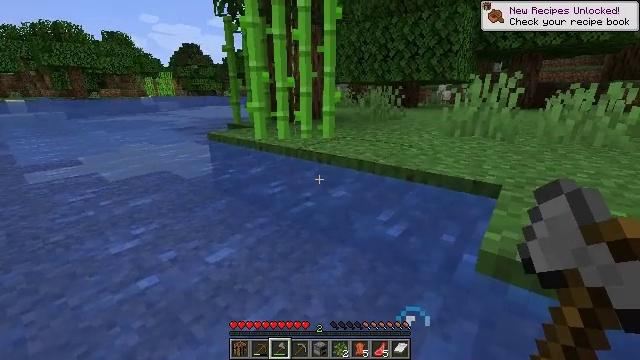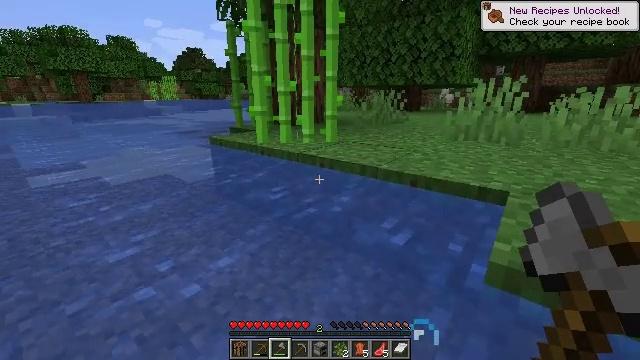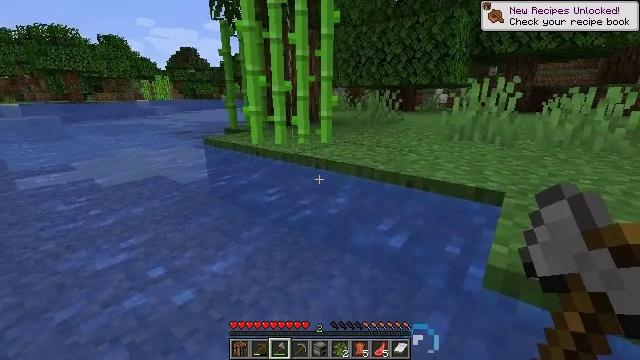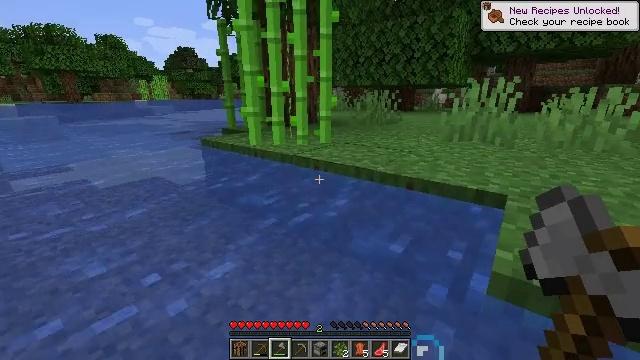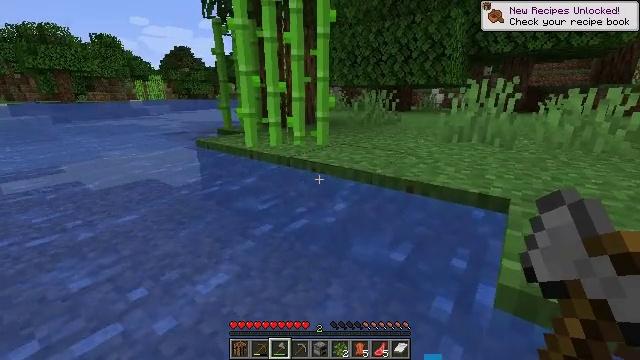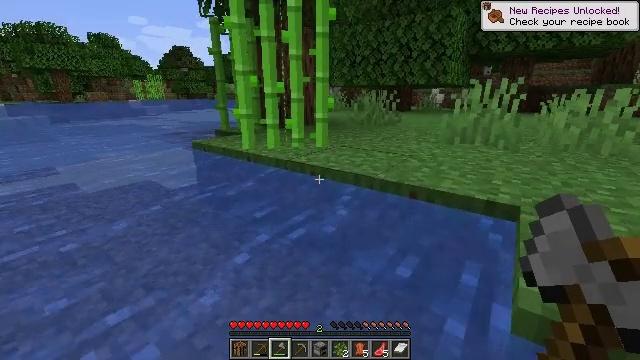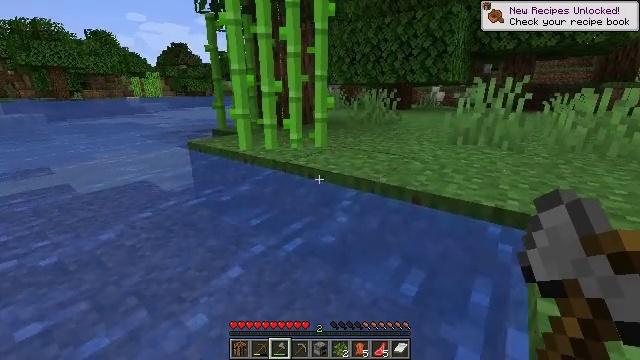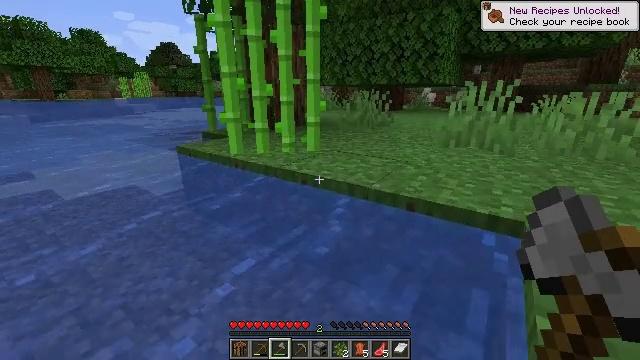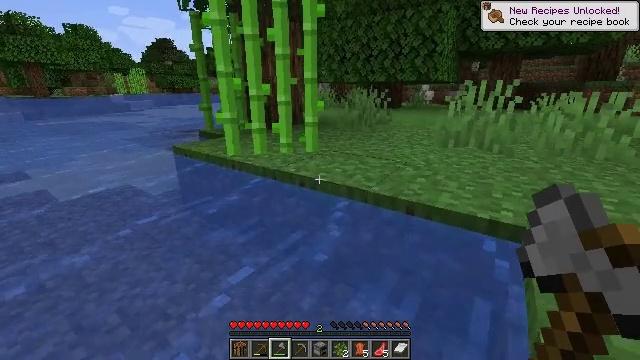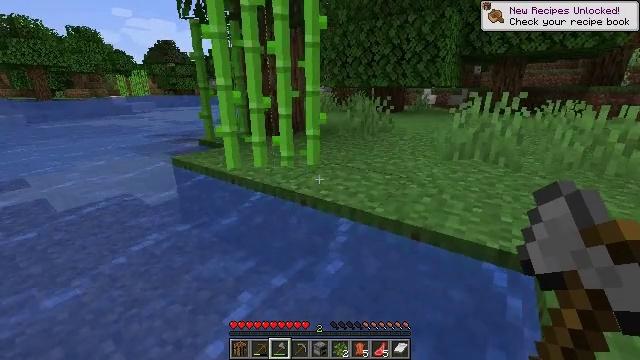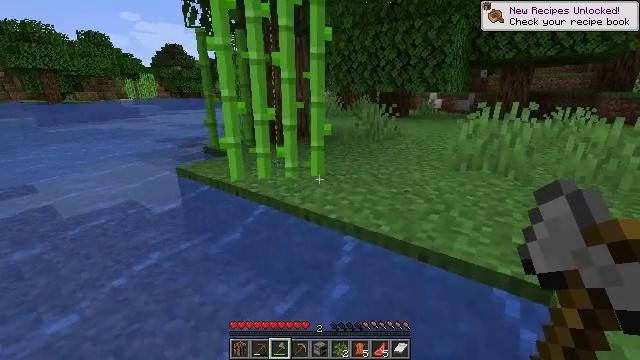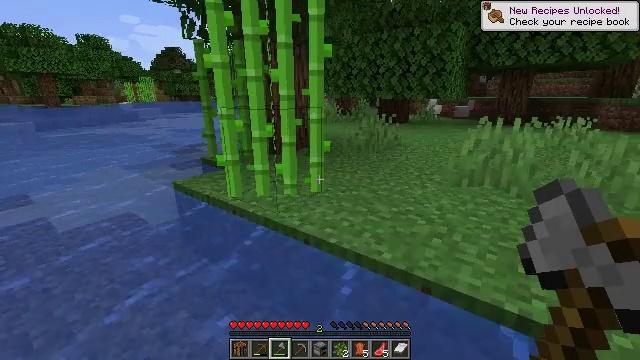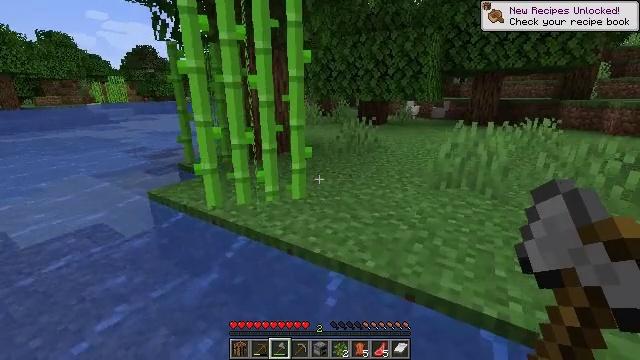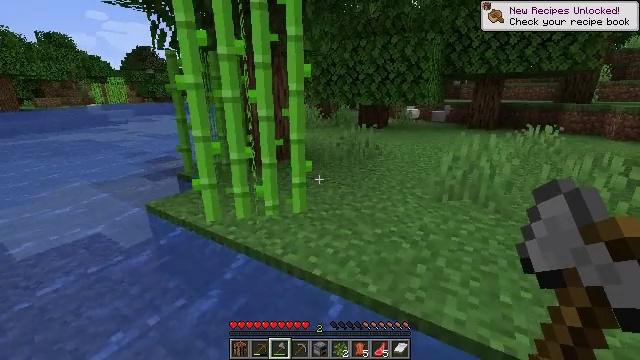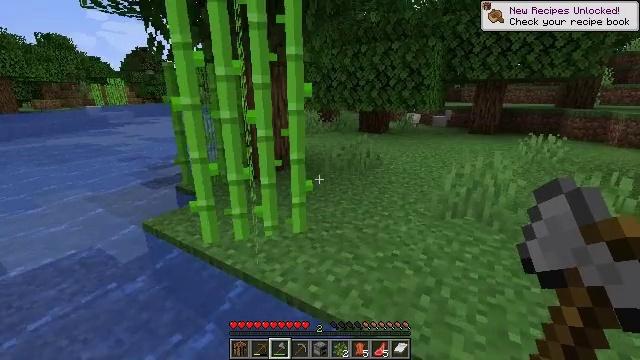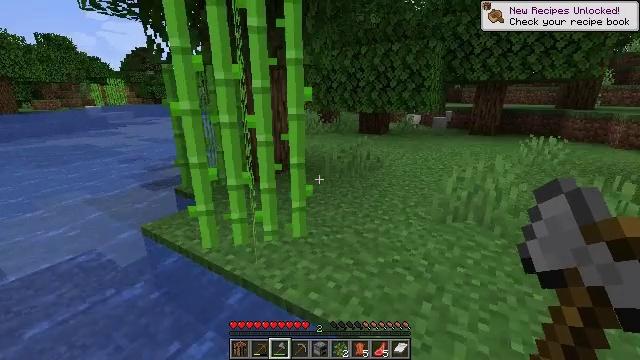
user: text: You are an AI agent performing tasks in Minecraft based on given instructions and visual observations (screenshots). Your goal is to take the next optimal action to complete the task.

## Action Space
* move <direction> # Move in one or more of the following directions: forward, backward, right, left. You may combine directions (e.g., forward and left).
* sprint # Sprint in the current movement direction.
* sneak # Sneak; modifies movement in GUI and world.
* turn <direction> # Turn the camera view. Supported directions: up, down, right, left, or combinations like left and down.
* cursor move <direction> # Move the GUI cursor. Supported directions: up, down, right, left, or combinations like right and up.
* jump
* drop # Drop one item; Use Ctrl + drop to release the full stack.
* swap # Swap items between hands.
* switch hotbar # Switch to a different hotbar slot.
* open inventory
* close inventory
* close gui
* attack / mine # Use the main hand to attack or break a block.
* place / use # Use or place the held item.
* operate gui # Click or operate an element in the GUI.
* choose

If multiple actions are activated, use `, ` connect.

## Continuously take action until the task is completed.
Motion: motion action
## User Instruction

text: Cut down the sugar cane stalks.
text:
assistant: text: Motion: move forward
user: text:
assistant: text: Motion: move forward, turn right
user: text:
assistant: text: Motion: move forward
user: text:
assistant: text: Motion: move forward
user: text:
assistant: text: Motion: move forward
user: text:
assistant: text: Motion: move forward, jump
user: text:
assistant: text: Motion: move forward, turn right, jump
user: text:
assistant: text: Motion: move forward, jump
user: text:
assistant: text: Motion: move forward, jump
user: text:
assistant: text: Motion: move forward, turn left, jump
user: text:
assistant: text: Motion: move forward, jump
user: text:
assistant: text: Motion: move forward, turn right, jump
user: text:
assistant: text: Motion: move forward, jump
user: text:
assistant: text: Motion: move forward
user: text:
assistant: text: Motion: move forward
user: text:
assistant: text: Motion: move forward
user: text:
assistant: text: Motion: no_op
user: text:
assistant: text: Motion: no_op
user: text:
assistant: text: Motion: no_op
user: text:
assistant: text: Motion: no_op
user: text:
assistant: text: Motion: no_op
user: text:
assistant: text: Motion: no_op
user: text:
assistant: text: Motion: turn right
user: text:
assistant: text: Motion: turn right and down
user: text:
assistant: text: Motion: turn right and down
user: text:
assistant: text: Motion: turn right and up
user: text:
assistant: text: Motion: no_op
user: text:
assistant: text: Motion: no_op
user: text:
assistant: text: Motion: no_op
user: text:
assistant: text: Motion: no_op